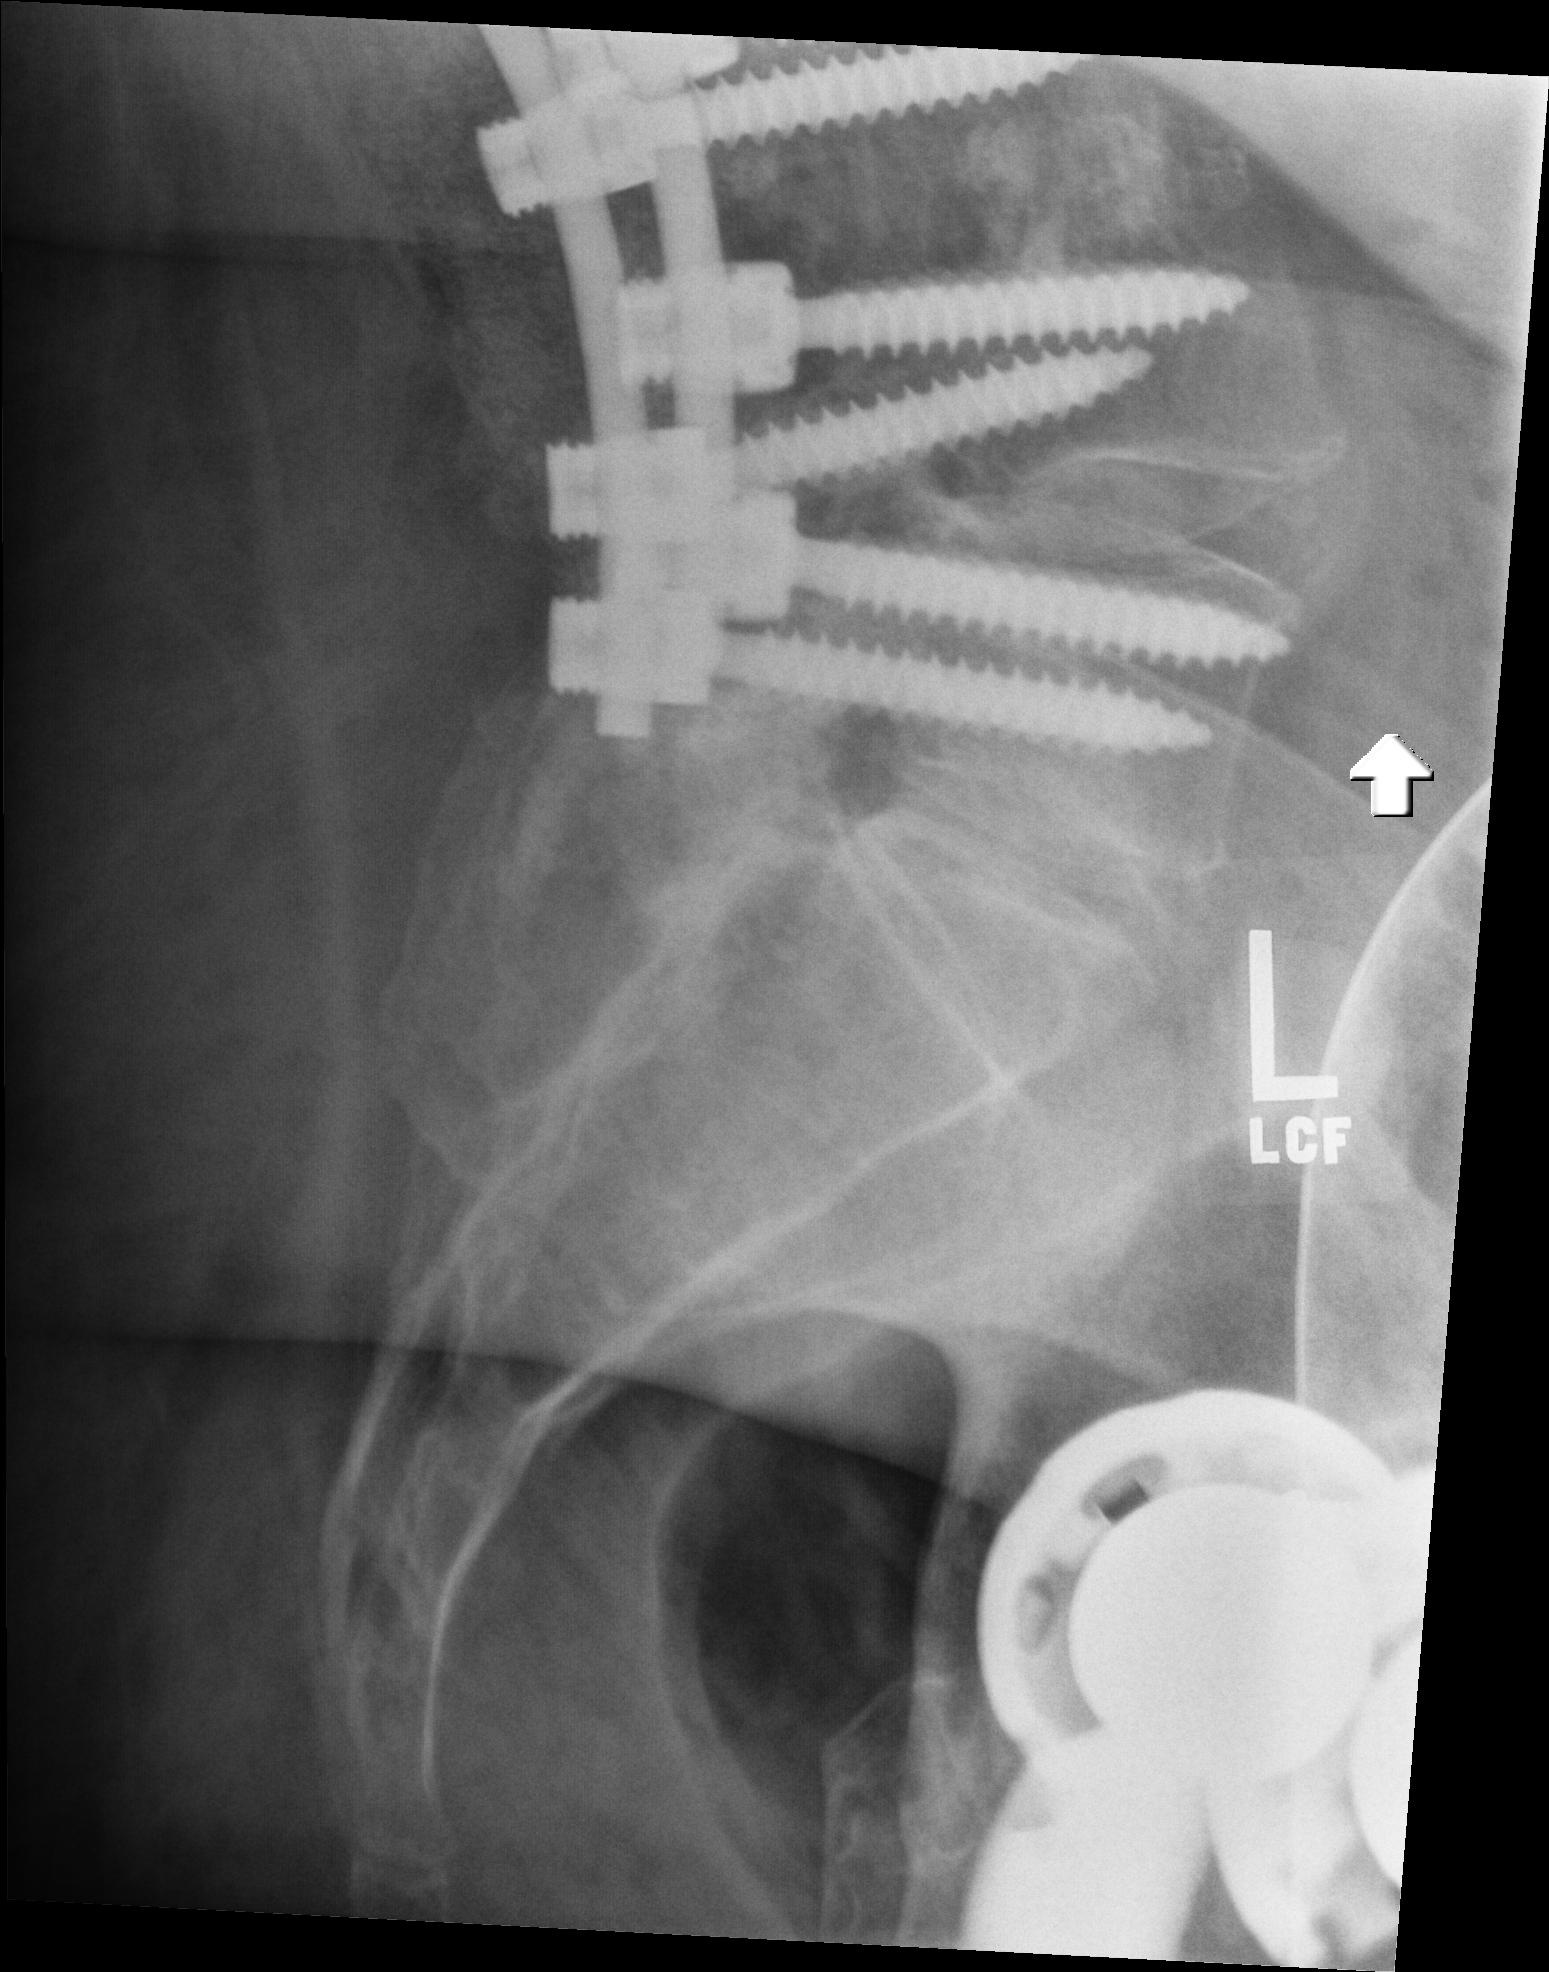
View: L5 S1
Implant manufacturer: nuvasive reline